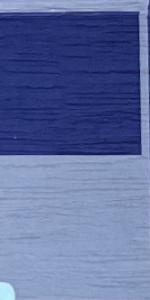
Label: Empty